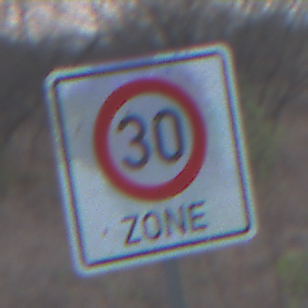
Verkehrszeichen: BeginnZone30
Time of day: SunriseSunset
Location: Outdoor (Nature)
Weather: Clear
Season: NotSpecified
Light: Natural